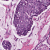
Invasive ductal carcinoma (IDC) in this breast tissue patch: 1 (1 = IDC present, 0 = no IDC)